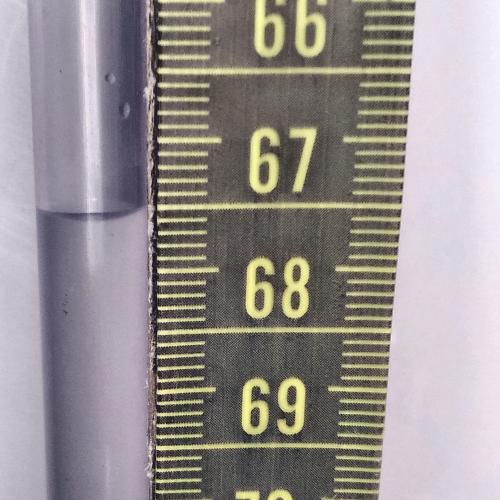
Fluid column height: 67.5 cm